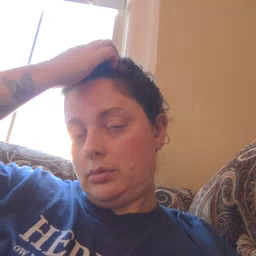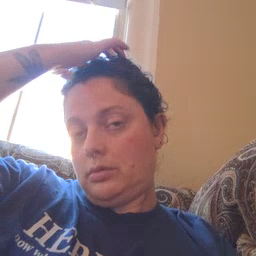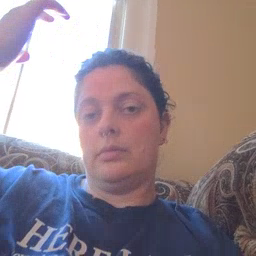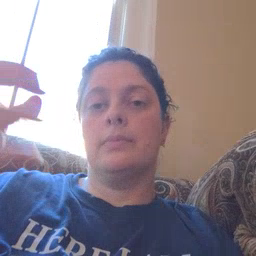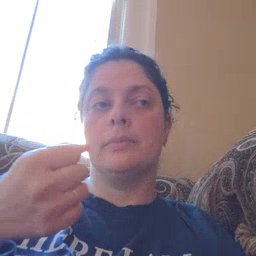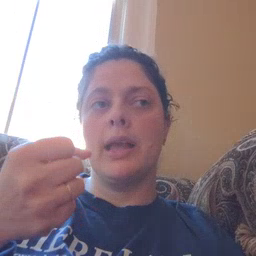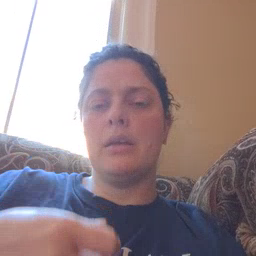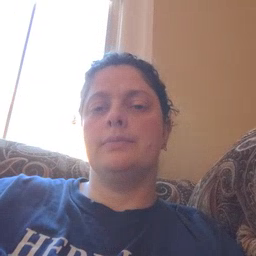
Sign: milk